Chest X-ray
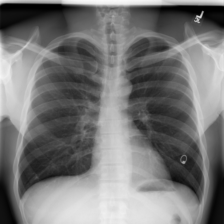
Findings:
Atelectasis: negative
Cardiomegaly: negative
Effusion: negative
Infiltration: negative
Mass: negative
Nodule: negative
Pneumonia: negative
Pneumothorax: negative
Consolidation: negative
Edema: negative
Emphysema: negative
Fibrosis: negative
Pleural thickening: negative
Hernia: negative